Current action and preconditions to check: path_clear

Your task: For each precondition in the list above, predict whether it will hold at this action.

Consider the current scene as observed from the mobile robot's camera, and analyze the predicted future states of all dynamic agents (e.g., people, animals, vehicles, or any moving entities) within the NEXT SECOND.

IMPORTANT: Only answer "very likely" if you are absolutely certain—based on strong, clear evidence—that a dynamic agent will violate the precondition in the predicted future state. Do NOT answer "very likely" for unlikely, ambiguous, or low-probability risks.

Ask yourself for each precondition: Is there a high probability, with clear and convincing evidence, that the predicted future states of any dynamic agent will interfere with the predicted future state of the currently executing action within the NEXT SECOND, causing that precondition to fail?

Assess the risk level based on these predictions. Use "likely" or "very likely" if motions create a clear risk of interference.

Use "neutral" or "improbable" if agents are nearby but their predicted paths are clearly diverging or non-conflicting.

Failure Risk Categories: "very improbable", "improbable", "neutral", "likely", "very likely"

Answer Format: Output ONLY the probability_of_failure value from these categories: "very improbable", "improbable", "neutral", "likely", "very likely"

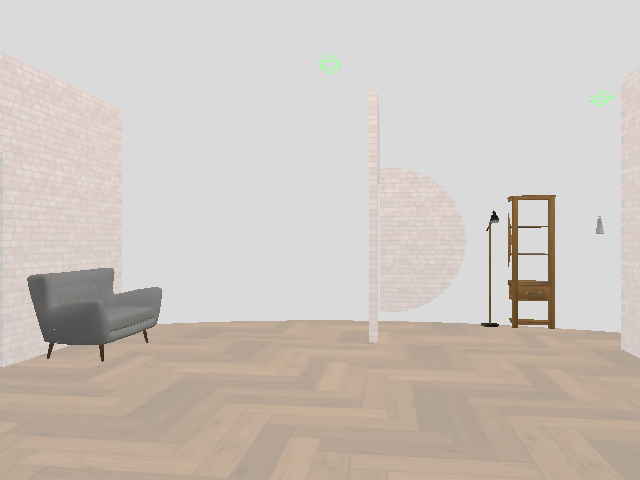

Answer: very improbable